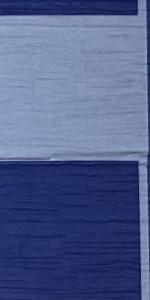
Label: Empty